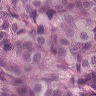
Metastatic tissue present: yes